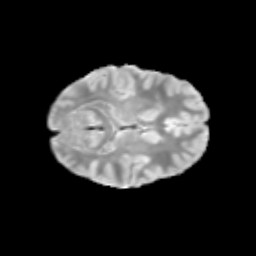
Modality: T2w
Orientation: axial
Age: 11
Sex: female
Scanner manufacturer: siemens
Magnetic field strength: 3 T
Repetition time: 3.8 s
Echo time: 0.07 s